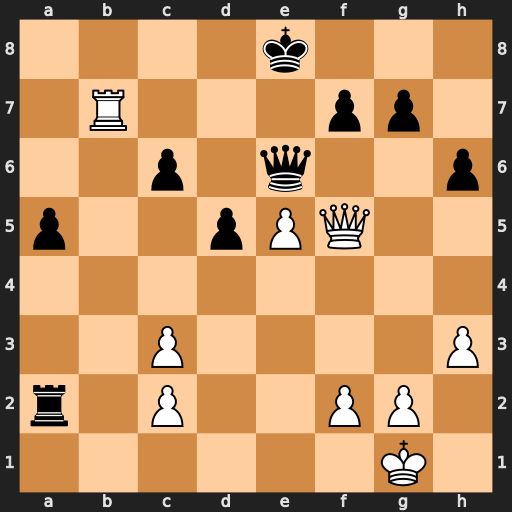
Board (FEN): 4k3/1R3pp1/2p1q2p/p2pPQ2/8/2P4P/r1P2PP1/6K1
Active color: w
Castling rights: -
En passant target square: -
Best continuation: Qh7 Ra1+ Kh2 Qxe5+ g3